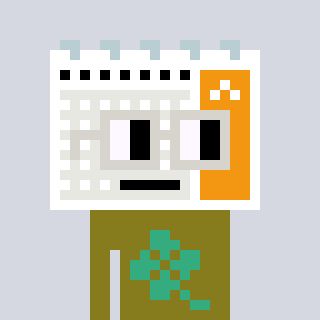
a pixel art character with square light gray glasses, a calendar-shaped head and a gunk-colored body on a cool background